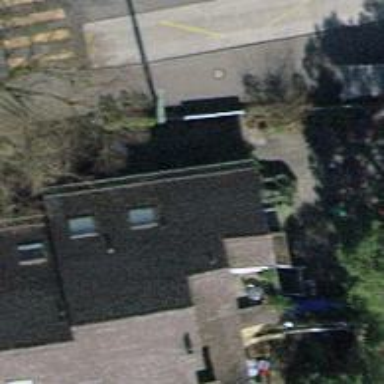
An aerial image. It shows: Café.